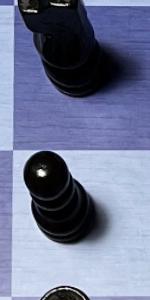
Label: Pawn_Black